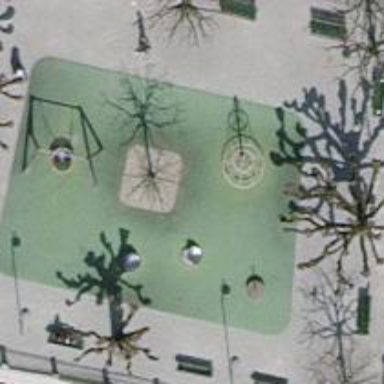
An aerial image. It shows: Playground area for leisure activities on the land.